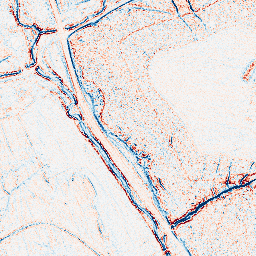
Category: edge_preserving
Decomposition family: bilateral
Decomposition parameters: d: 5
sigma_color: 150
sigma_space: 150
Upsampling method: regularized
Upsampling parameters: scale: 2
lambda_reg: 0.01
Upsampling scale: 2